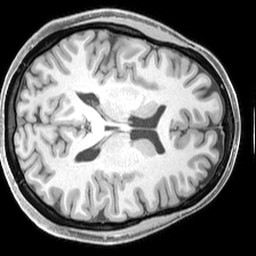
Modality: T1w
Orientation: axial
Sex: female
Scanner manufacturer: siemens
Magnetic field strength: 3 T
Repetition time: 2.3 s
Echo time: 0.00226 s